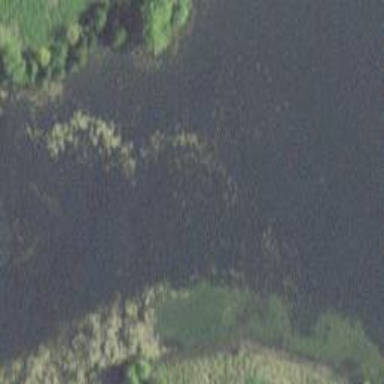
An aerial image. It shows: Peaceful pond surrounded by nature.